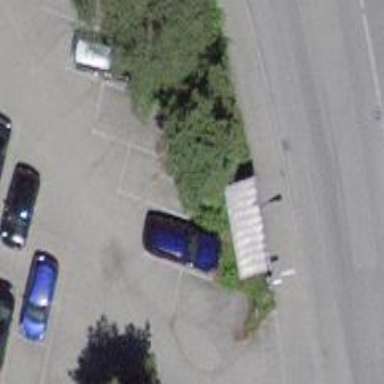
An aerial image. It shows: View of roof of building.